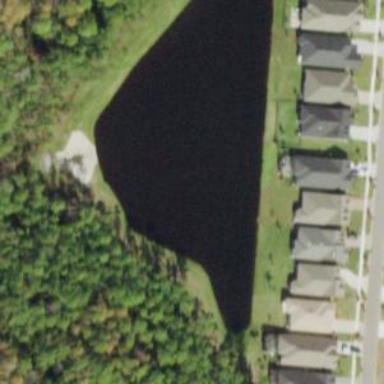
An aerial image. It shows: Pond with natural water.